Field crop: maize
Growth stage: 2
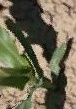
Species: maize